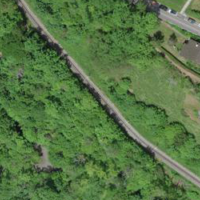
EUNIS habitat code: 55
Species observed at this site:
Primula veris
Campanula persicifolia